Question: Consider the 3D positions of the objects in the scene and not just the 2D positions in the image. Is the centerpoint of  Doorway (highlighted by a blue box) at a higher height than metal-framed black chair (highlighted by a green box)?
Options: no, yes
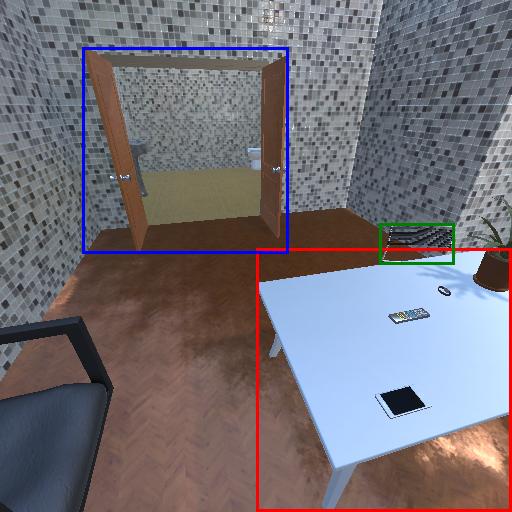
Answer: no